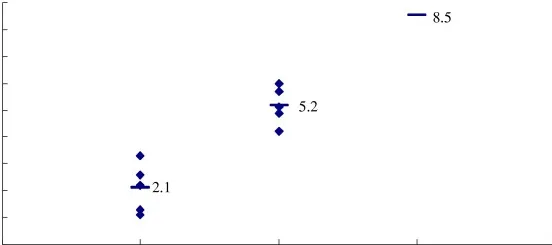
Serum levels of high mobility group box chromosomal protein 1. Serum levels of high mobility group box chromosomal protein 1 were evaluated by enzyme-linked immunosorbent assay. Bars show the means. The high mobility group box chromosomal protein 1 level in the patient with actinomycosis was higher than the control and hepatocellular carcinoma groups, and the serum high mobility group box chromosomal protein 1 levels in the hepatocellular carcinoma group were significantly higher than the control group (5.2+-0.7ng/mL vs. 2.1+-0.9ng/mL; P<0.01). HMGB1, high mobility group box chromosomal protein 1; HCC, hepatocellular carcinoma.
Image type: chart (chart)